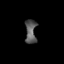
Tissue: skin
Cell type: Epithelial cells
Senescence score: 0.2464
Nuclear area (px): 264
Mean DAPI intensity: 88.591